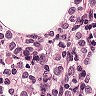
Metastatic tissue present: yes